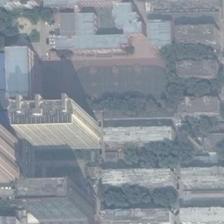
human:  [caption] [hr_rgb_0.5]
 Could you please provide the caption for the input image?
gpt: a playground is surroundededed by trees and buildings .

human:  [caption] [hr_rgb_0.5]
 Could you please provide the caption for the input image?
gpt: many buildings and green trees are around a playground .

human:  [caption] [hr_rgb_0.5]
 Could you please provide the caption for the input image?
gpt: a football field is embraced with abundant plants while several high-rise buildings aside .

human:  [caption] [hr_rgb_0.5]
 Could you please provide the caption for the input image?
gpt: a green football court and a tall building with yellow paint beside .

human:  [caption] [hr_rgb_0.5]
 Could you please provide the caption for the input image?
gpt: a playground is surrounded by many green trees and buildings .